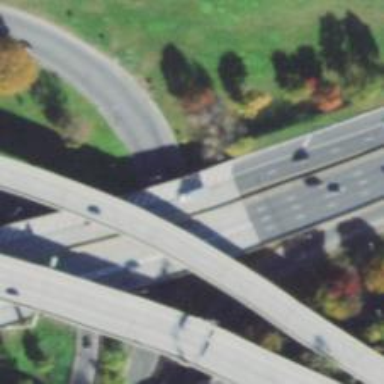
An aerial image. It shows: Motorway bridge with asphalt surface.